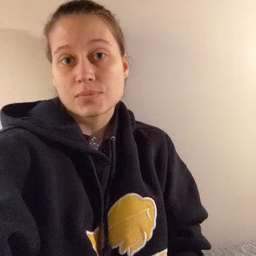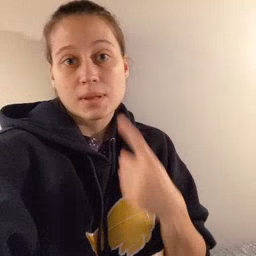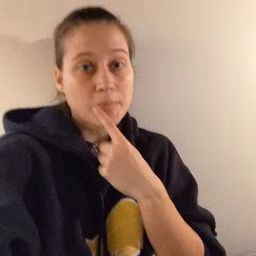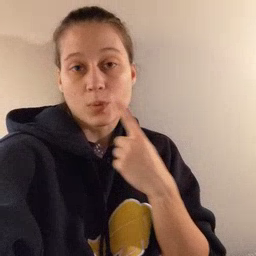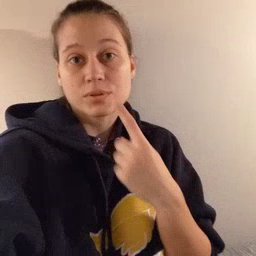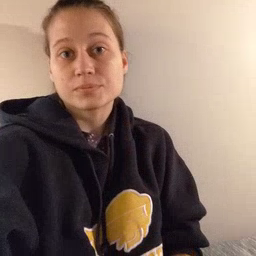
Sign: mouth